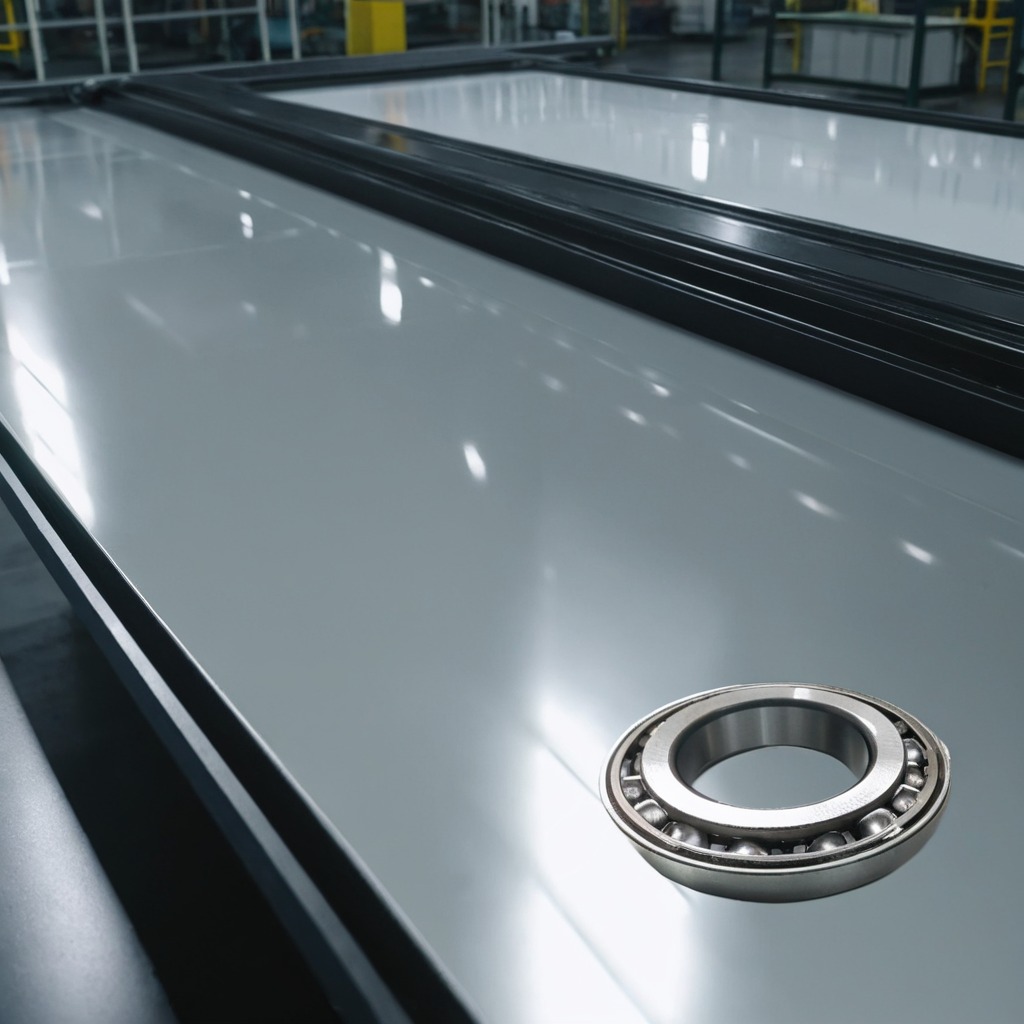
A metal ball bearing lies on the high-gloss table in a ship maintenance bay industrial lighting.